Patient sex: M
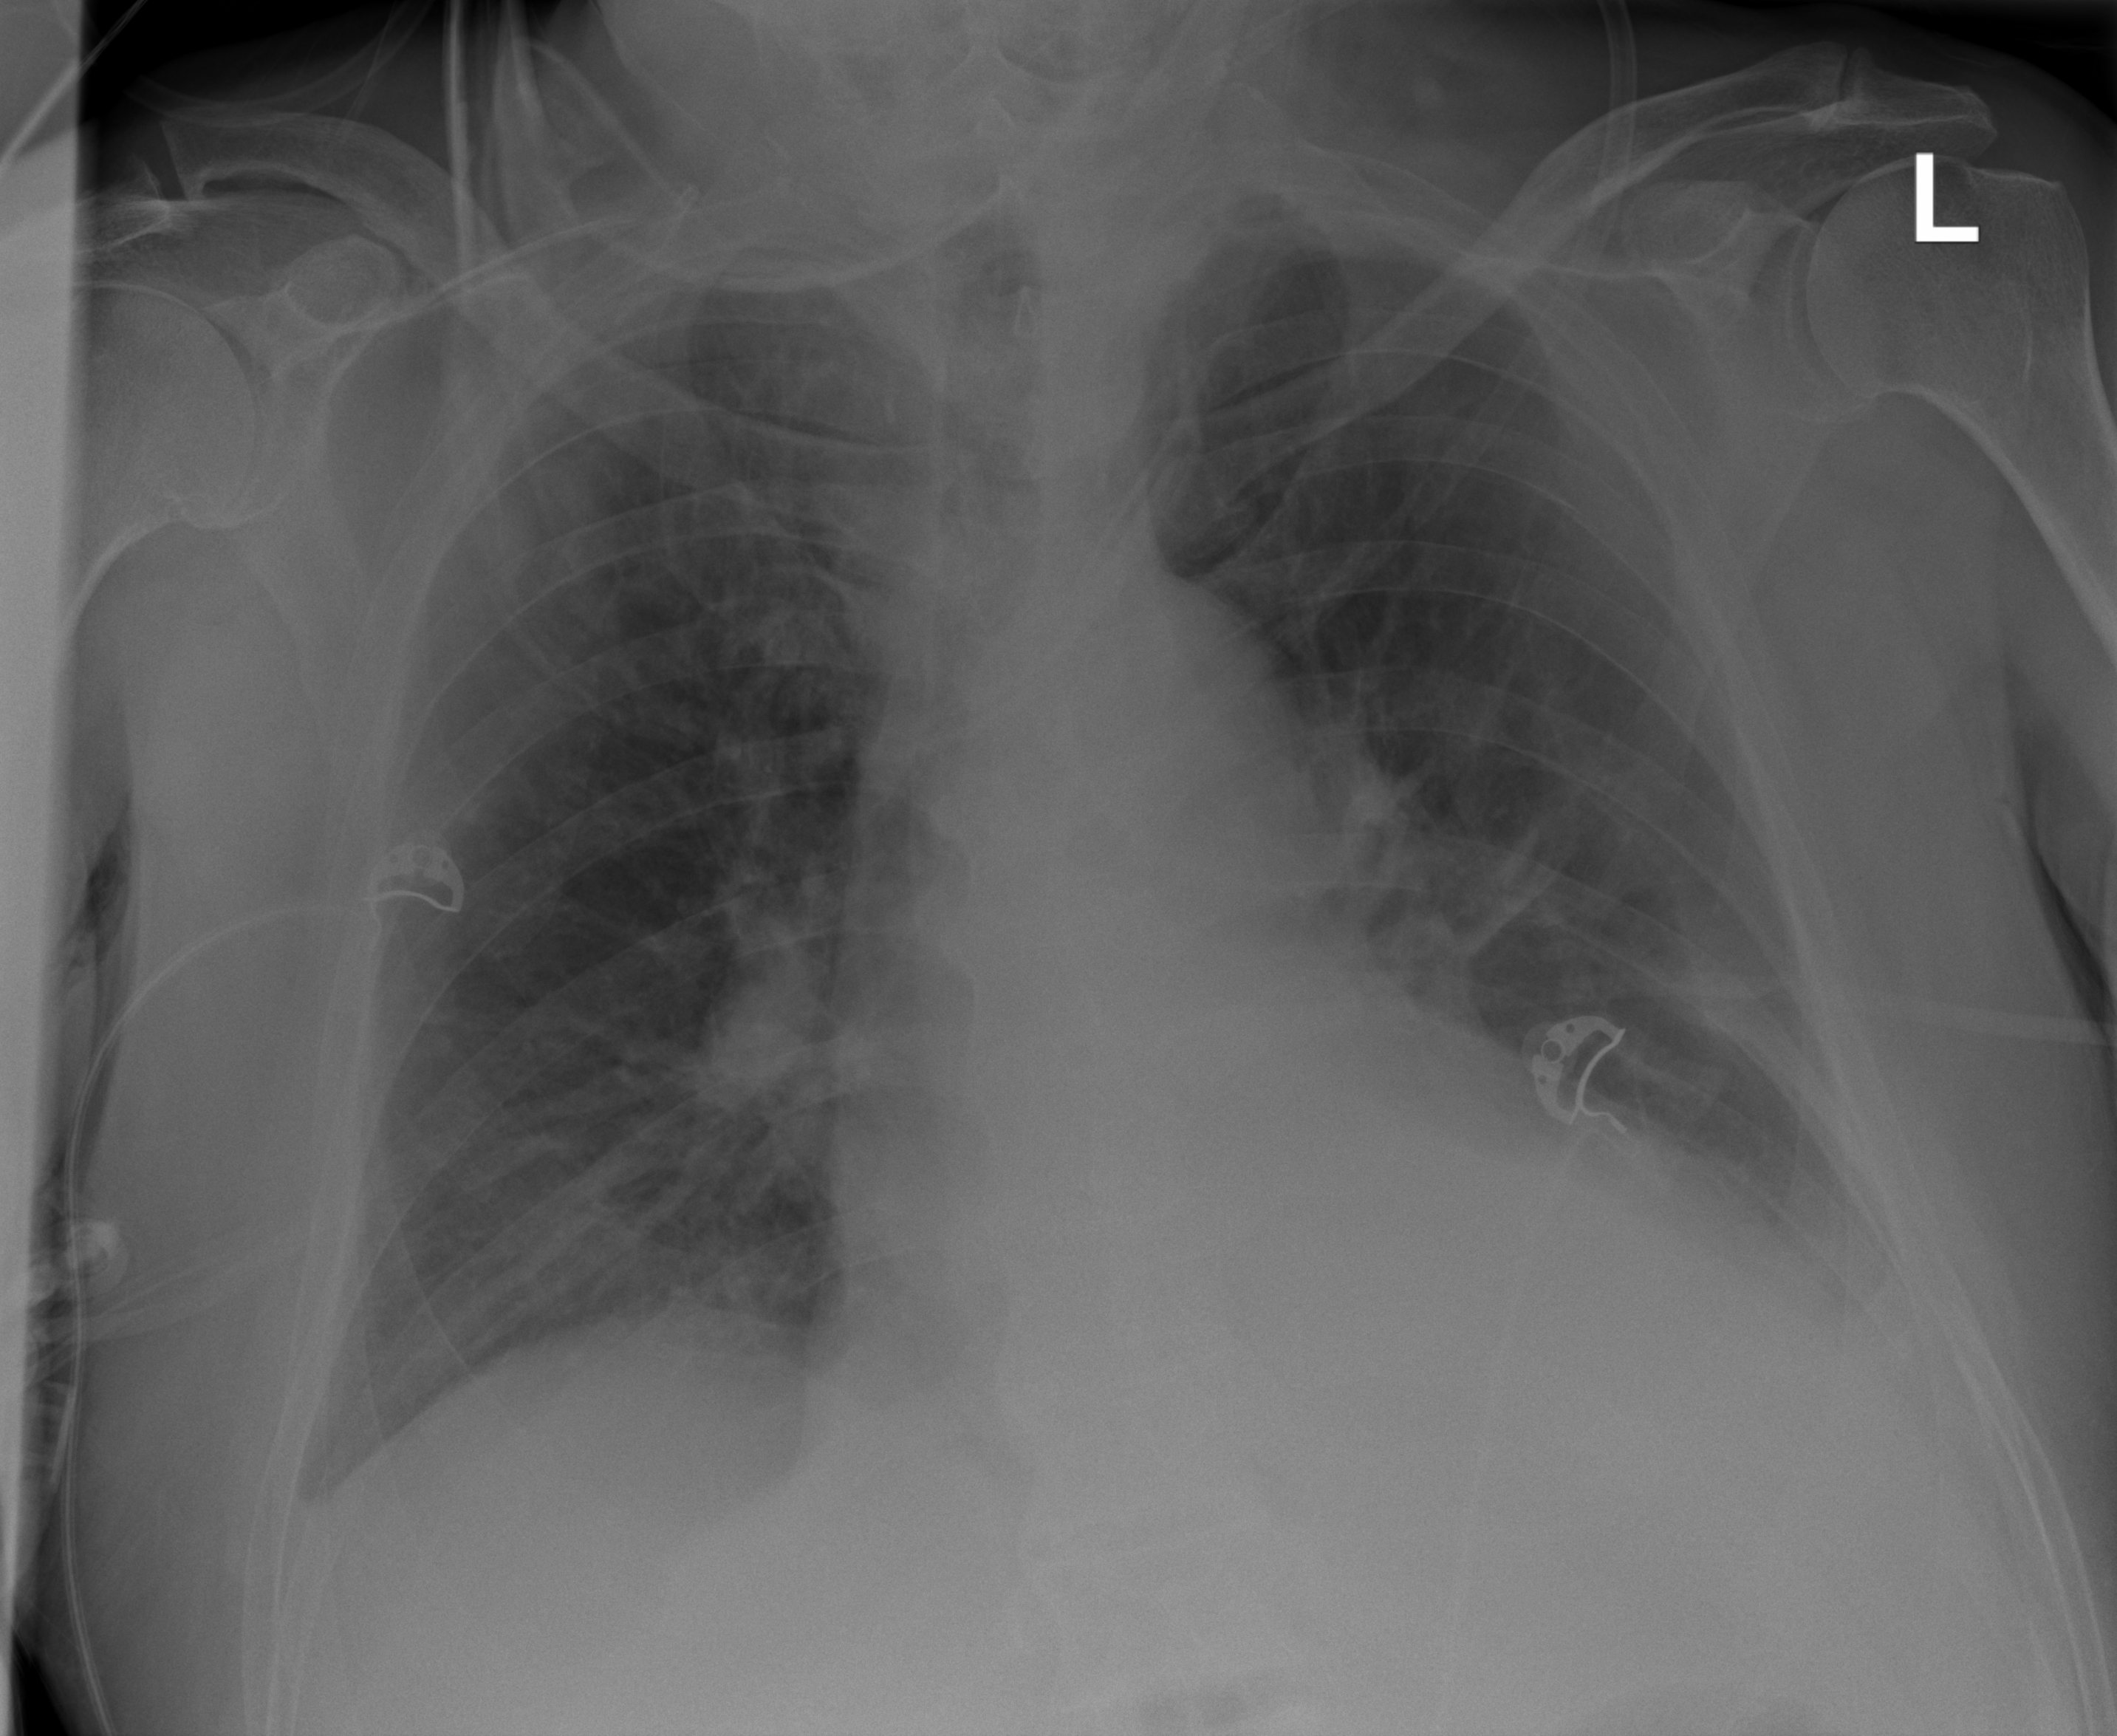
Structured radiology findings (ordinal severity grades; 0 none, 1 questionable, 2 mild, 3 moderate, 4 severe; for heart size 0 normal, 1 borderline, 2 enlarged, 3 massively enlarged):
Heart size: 2
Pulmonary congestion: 2
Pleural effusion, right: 1
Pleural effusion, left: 2
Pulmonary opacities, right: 1
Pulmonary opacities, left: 1
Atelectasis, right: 2
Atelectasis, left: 2